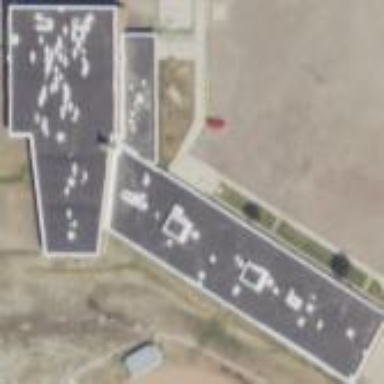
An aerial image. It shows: School building.